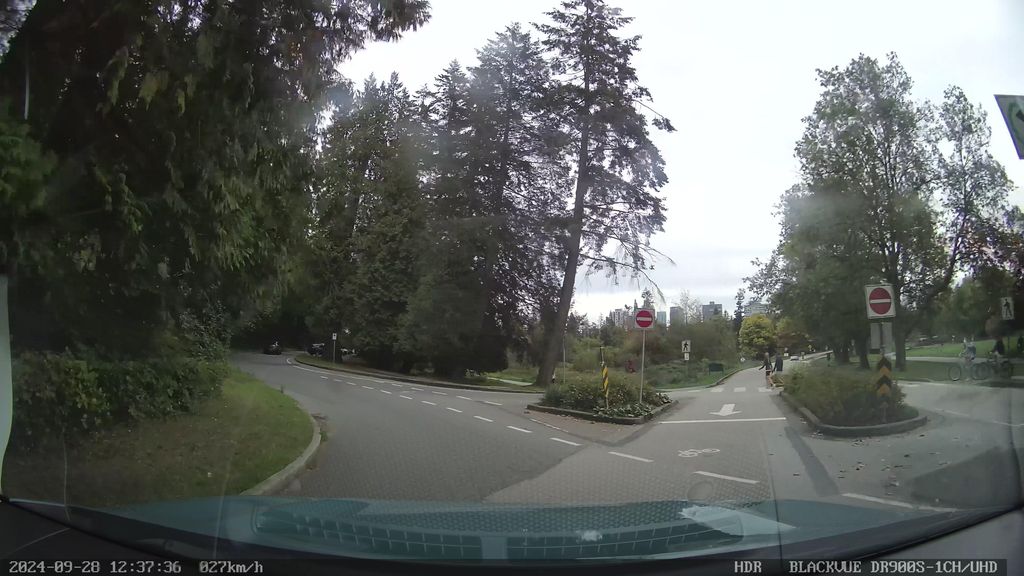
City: vancouver